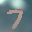
Label: 7